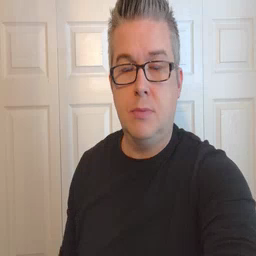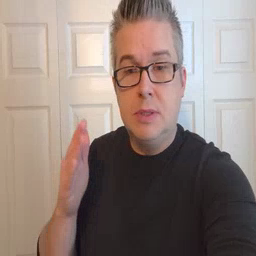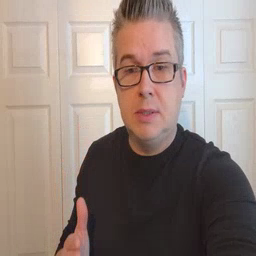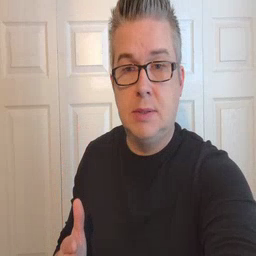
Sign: beside